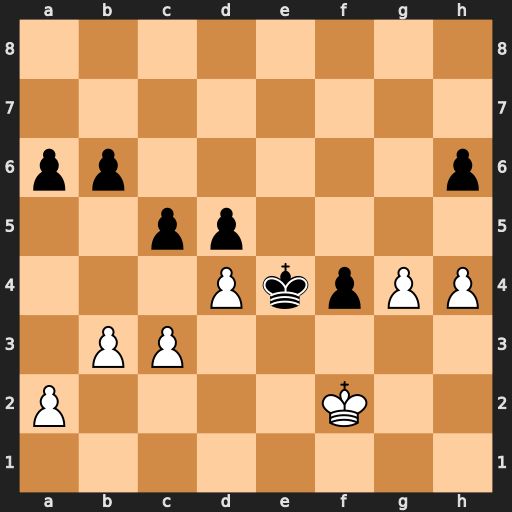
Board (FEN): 8/8/pp5p/2pp4/3PkpPP/1PP5/P4K2/8
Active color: w
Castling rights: -
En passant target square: -
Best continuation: h5 cxd4 cxd4 Kxd4 g5 hxg5 h6